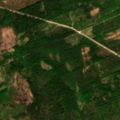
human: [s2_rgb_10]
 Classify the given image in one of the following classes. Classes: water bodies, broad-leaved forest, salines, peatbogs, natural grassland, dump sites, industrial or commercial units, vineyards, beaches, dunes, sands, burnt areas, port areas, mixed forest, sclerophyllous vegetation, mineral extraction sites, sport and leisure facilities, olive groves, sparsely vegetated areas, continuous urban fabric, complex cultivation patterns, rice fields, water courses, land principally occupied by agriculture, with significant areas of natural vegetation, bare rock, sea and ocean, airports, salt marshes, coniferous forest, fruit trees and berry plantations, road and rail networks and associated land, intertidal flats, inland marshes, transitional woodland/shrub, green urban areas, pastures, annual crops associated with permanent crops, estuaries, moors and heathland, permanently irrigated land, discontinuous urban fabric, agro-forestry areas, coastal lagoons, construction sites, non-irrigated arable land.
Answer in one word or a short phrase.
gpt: coniferous forest, mixed forest, transitional woodland/shrub